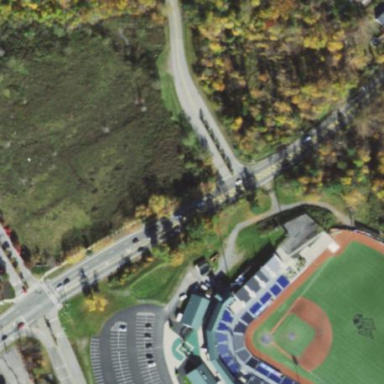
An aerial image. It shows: Baseball stadium.